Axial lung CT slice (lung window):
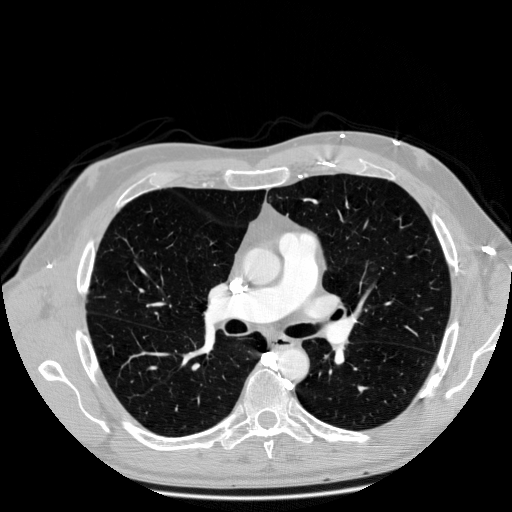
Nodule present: no